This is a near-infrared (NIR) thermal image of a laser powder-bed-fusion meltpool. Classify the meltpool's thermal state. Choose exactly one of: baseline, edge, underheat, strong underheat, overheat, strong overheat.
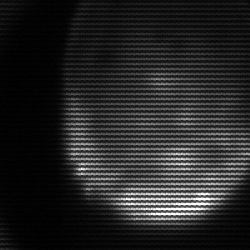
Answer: edge